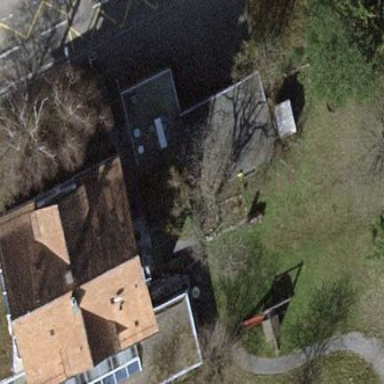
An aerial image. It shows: Building with flat roof.